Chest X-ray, PA view. Patient: 22 years old, sex M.
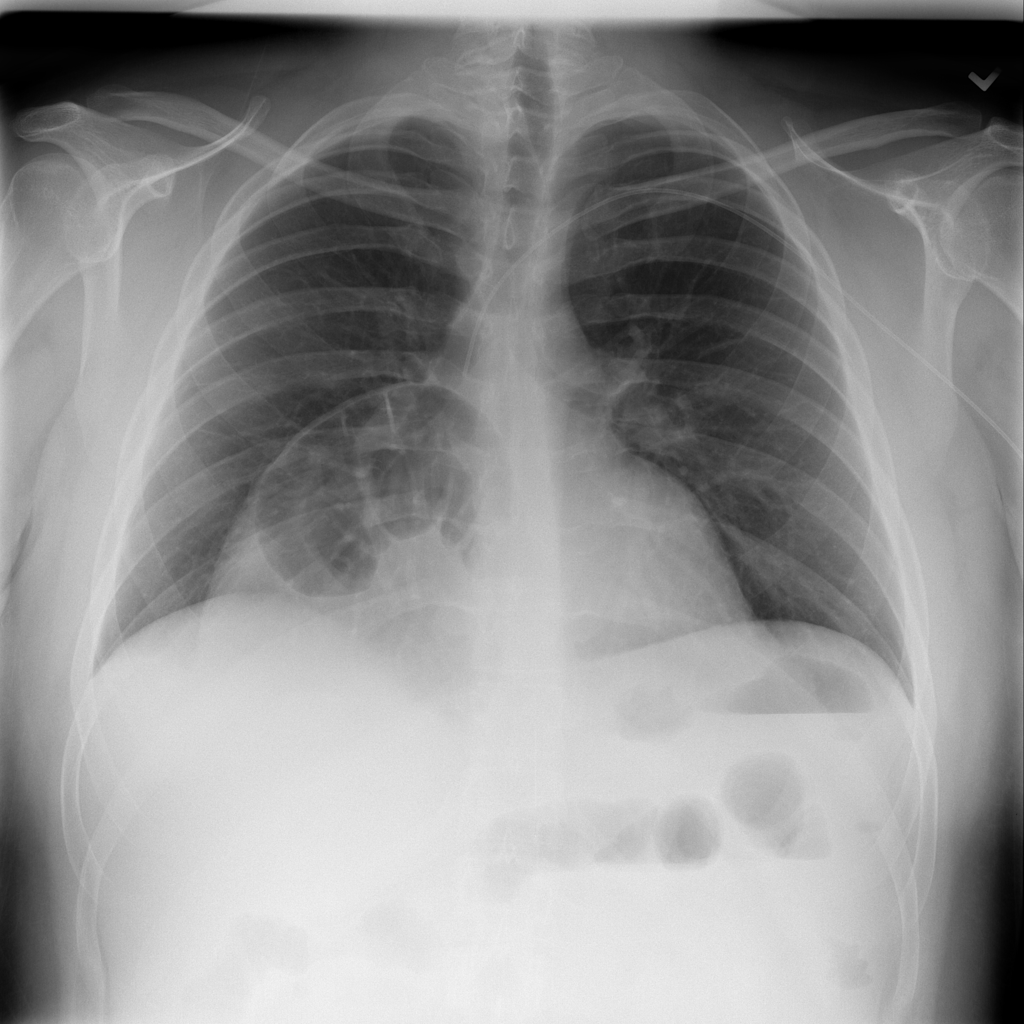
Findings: Consolidation, Infiltration